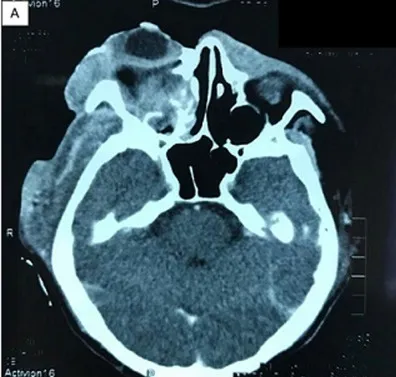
Head CT scan with contrast, axial slice showed proptosis of the right eye 2.9 cm from interzygomatic line; solid mass was seen in the right retrobulbar, filling intraconal and extraconal area, with heterogenous contrast enhancement; this mass initially raising suspicion of malignancy.
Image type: radiology (ct)